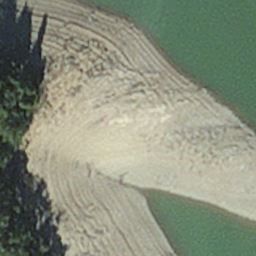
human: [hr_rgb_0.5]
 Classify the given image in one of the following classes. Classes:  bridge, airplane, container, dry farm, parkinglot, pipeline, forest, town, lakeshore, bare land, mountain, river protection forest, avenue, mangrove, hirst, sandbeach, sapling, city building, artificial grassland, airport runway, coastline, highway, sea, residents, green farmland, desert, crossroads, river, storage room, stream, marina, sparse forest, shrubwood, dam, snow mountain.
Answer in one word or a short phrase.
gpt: hirst